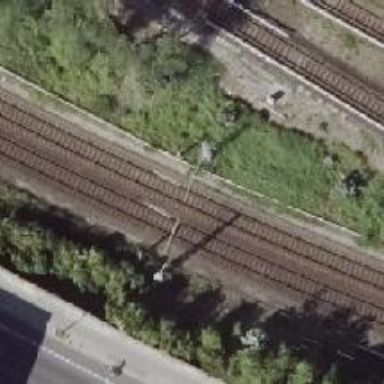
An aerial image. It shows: Railway signal.